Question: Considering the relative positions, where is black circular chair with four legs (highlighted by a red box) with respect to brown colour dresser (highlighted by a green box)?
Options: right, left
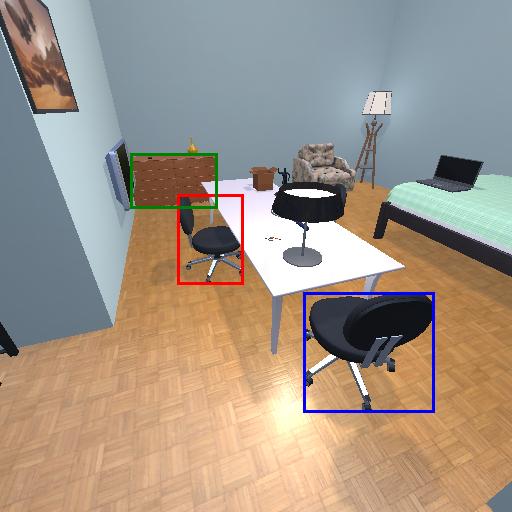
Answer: right